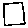
Label: square